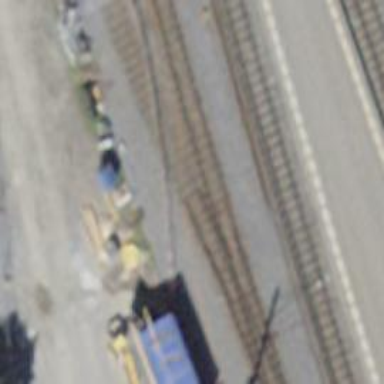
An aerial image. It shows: Narrow-gauge railway yard with electrified tracks using contact line.